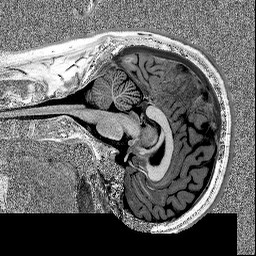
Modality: MP2RAGE
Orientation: sagittal
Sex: male